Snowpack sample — Loveland Pass, Silver Plume, Colorado, USA (2/11/26, 12:00 PM MST)
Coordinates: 39.663, -105.886
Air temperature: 35 °F
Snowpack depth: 82 cm
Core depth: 10 cm
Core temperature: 17.6 °F
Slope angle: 13°, slope face: 12°
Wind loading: high
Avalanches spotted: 1
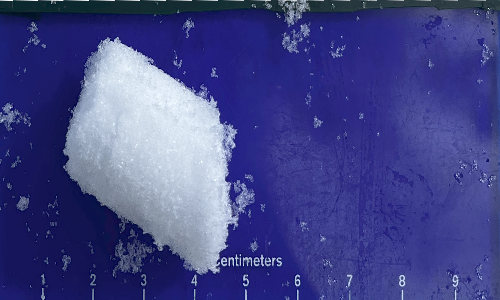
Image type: core
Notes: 1 small avalanche spotted on the north side of the bowl, lots of wind loading